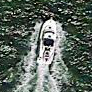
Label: Civil_yacht